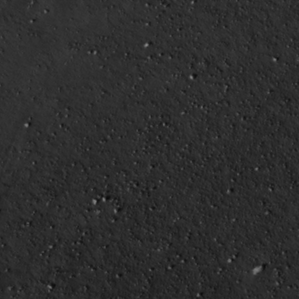
Label: non_frost